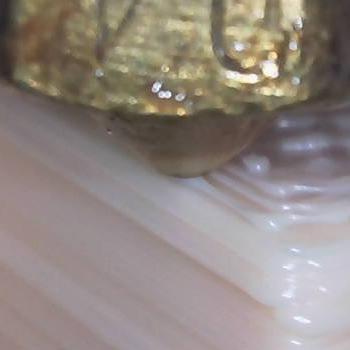
Flow rate: 33%